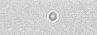
Label: camera_spot